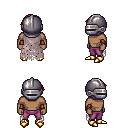
a pixel art fantasy rpg character, male body template, human, dark skin, gray tattered cape, magenta pants, red long mohawk hairstyle, metal helm, cloth bracers, gold boots, four views (front, back, left, right), 2x2 character sprite sheet, small pixel art, hard edges, no anti-aliasing